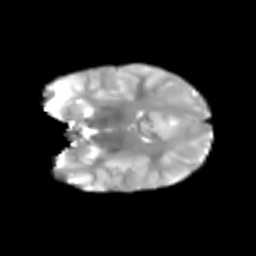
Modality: T2w
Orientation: coronal
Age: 8
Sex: female
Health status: healthy